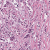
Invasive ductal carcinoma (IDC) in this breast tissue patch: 1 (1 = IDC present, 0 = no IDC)